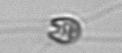
Label: flagellate_morphotype1